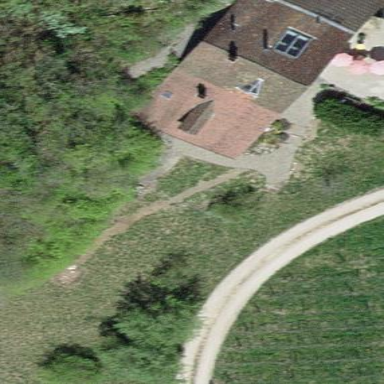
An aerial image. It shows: Farm building.